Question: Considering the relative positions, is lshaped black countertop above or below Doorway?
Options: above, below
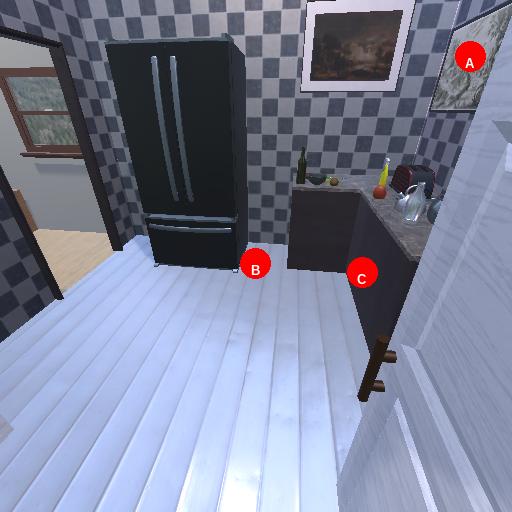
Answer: above